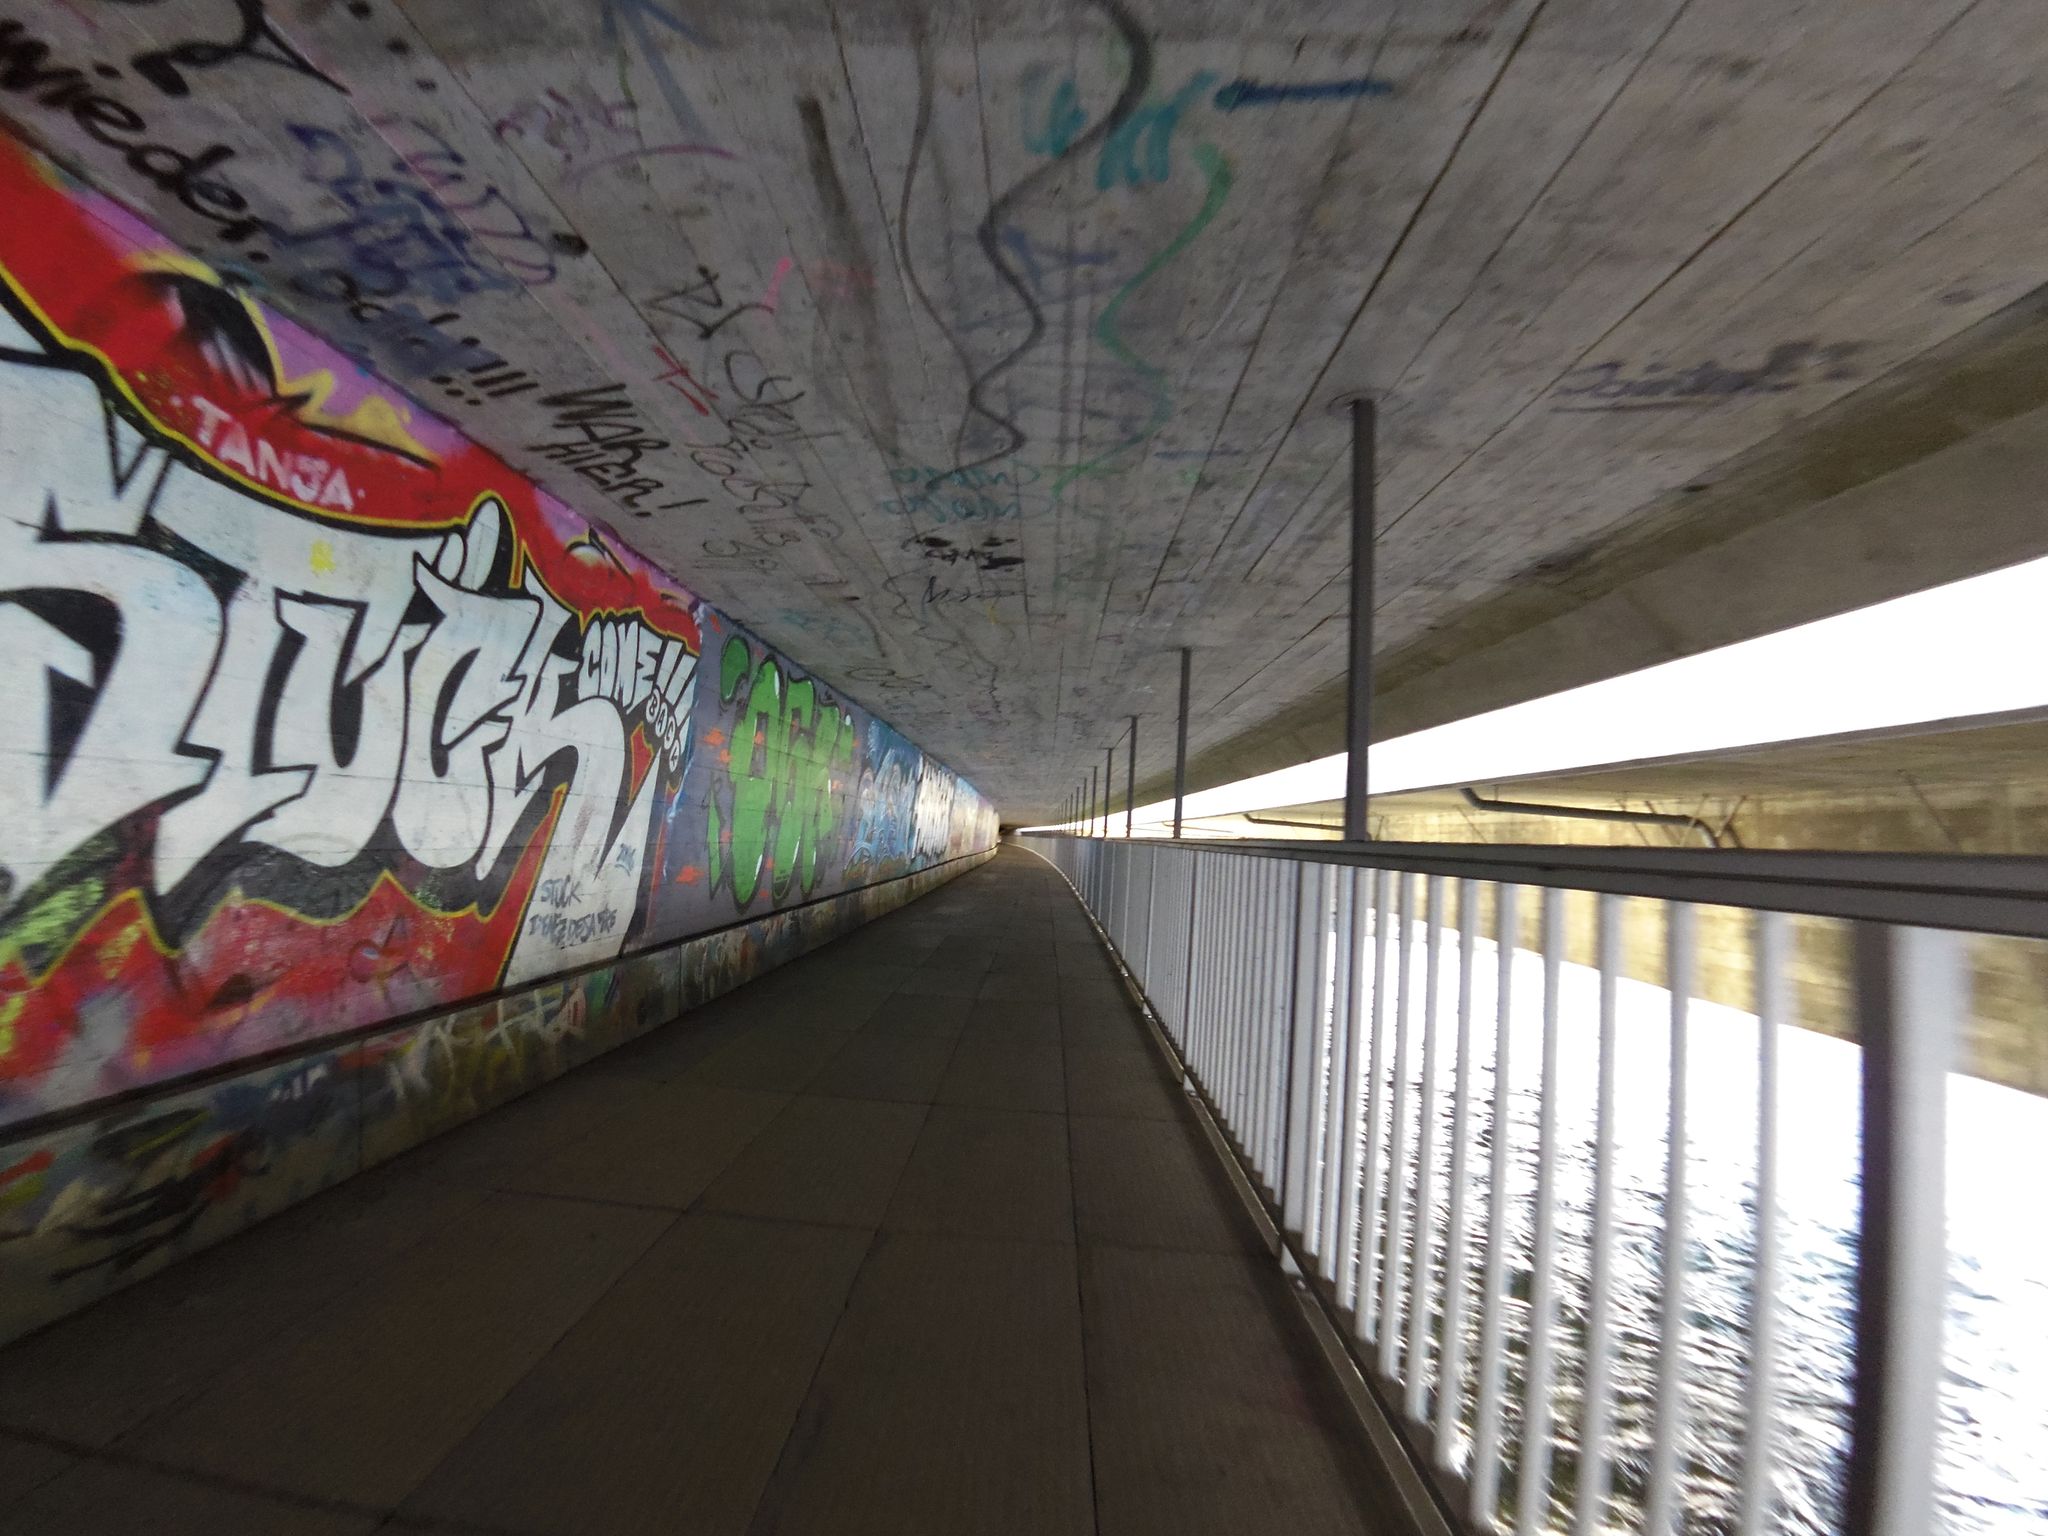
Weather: snowy
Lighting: day
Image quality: good
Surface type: cycling surface
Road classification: track, steps, footway
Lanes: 3, 4
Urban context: urban centre
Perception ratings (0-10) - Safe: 1.26, Lively: 3.09, Beautiful: 1.03, Boring: 4.41, Depressing: 2.99, Wealthy: 1.56